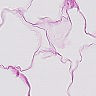
Metastatic tissue present: no